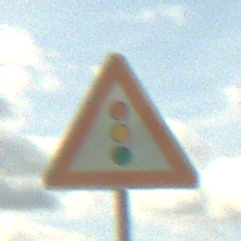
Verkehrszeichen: Lichtzeichenanlage
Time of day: Midday
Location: Outdoor (RoadRail)
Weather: PartlyCloudy
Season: NotSpecified
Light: Natural